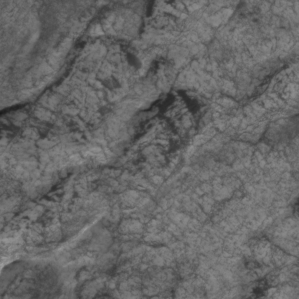
Label: non_frost